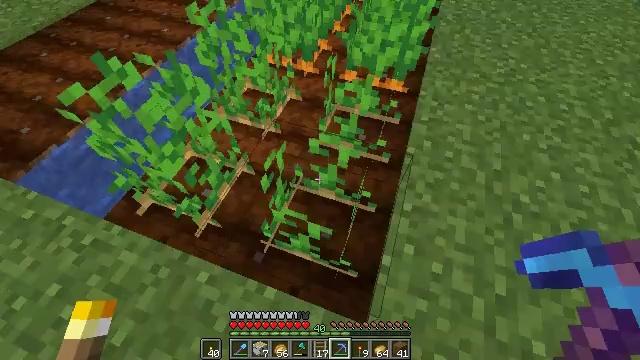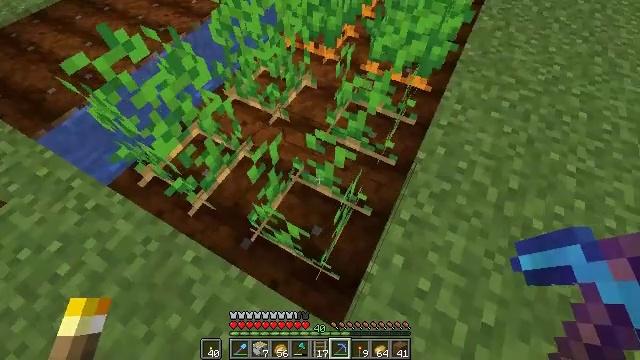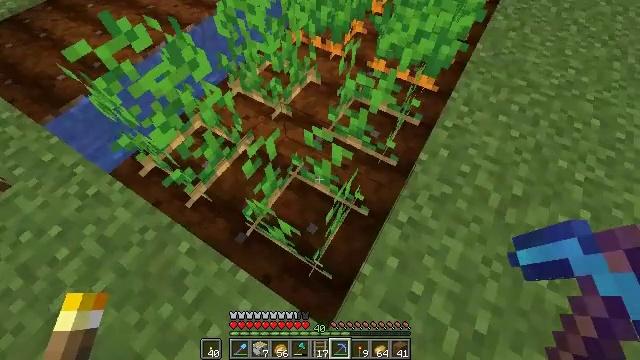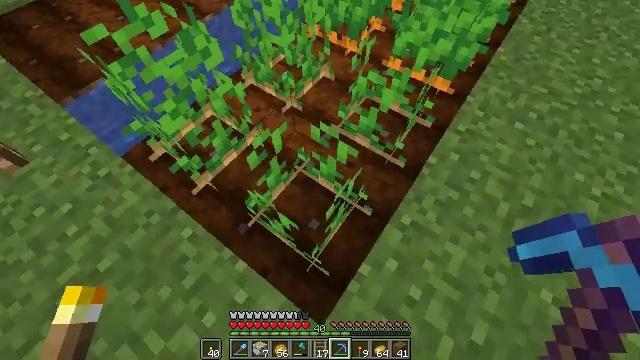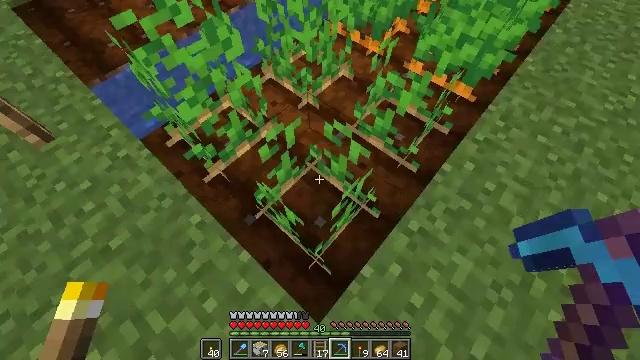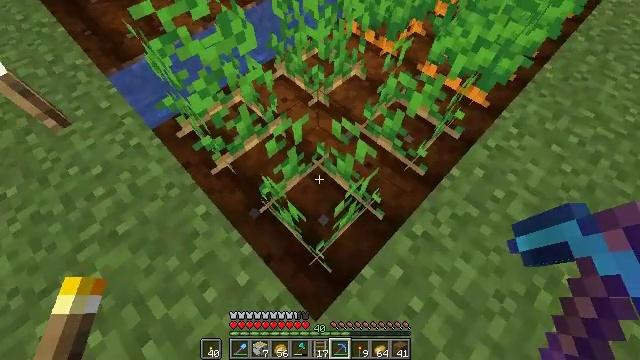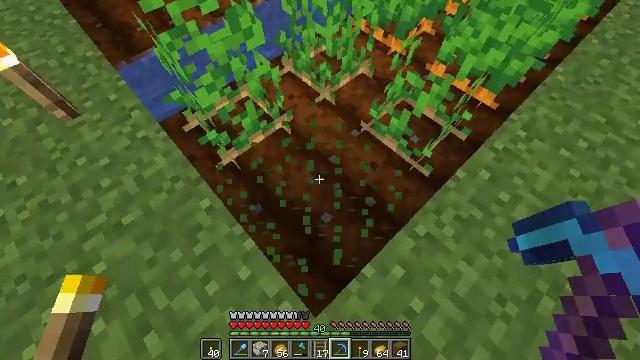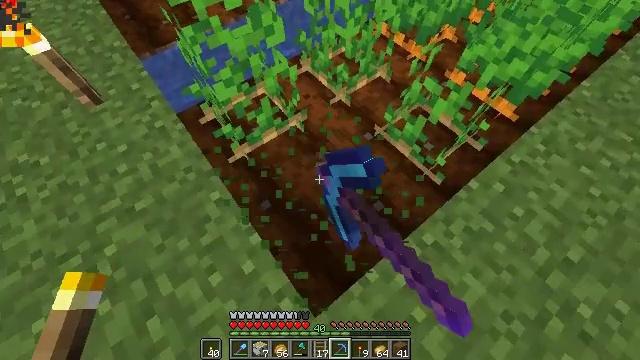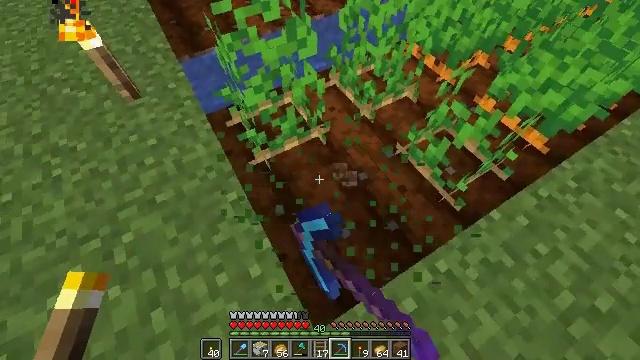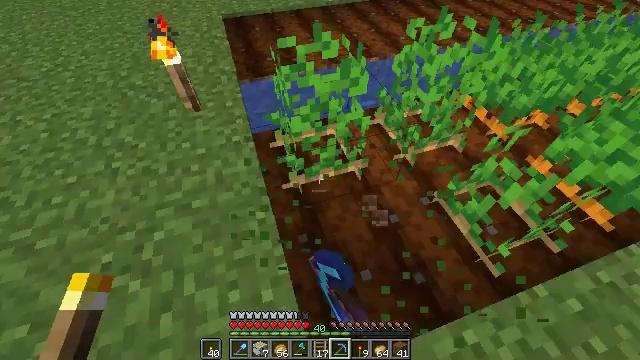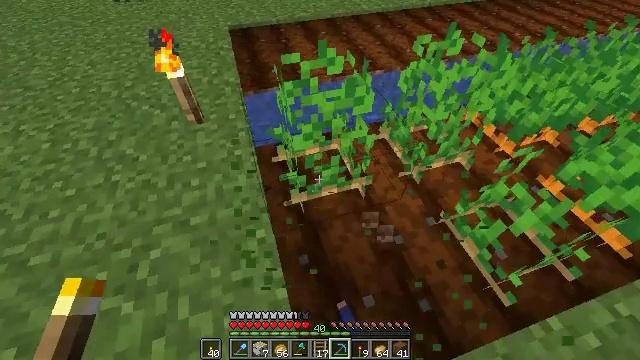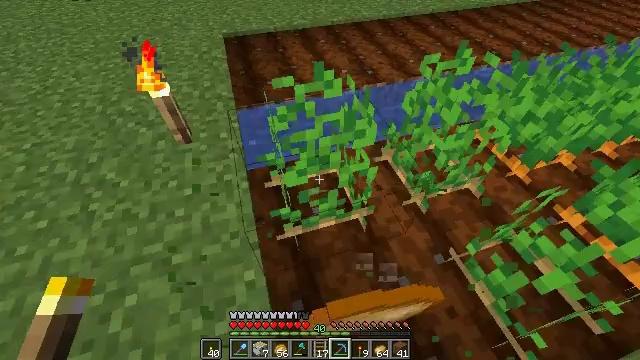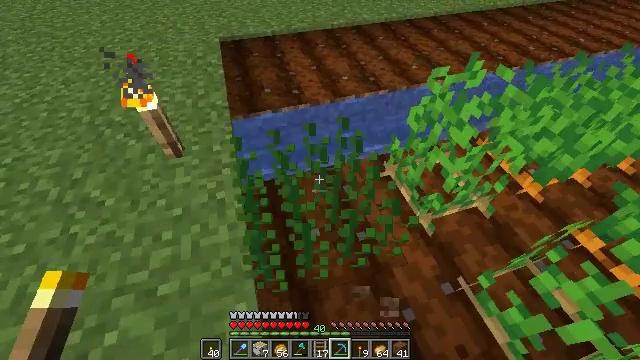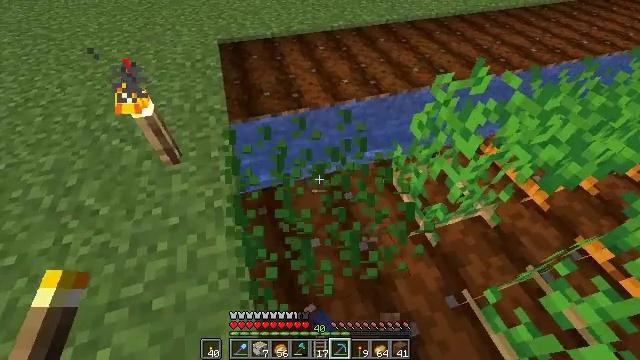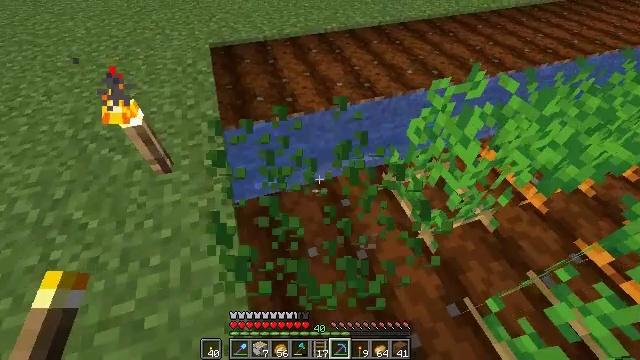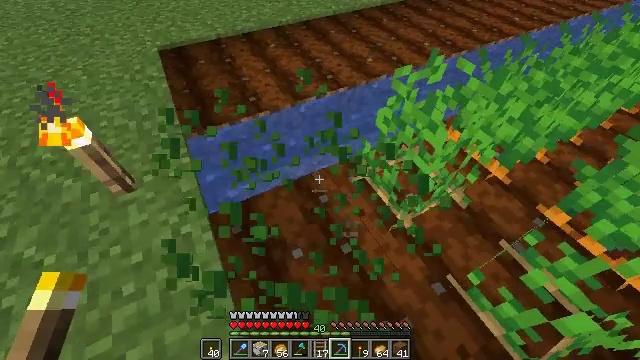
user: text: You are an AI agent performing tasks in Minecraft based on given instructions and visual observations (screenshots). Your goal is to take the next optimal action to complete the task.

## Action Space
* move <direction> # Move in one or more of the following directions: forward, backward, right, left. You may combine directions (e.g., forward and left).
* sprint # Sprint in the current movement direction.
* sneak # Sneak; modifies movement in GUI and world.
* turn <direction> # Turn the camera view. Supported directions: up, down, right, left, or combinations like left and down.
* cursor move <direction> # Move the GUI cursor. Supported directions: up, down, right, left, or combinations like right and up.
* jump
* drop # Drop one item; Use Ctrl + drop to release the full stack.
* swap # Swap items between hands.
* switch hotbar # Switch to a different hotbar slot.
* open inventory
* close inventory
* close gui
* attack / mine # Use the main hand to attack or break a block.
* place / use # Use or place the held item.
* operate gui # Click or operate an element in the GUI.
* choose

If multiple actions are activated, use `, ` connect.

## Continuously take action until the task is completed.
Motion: motion action
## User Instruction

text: Mine potatoes from the farmland.
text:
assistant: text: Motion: turn left and down
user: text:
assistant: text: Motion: turn left
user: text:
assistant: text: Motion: turn left
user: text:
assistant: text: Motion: turn left
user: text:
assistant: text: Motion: turn left
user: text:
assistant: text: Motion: turn left, attack / mine
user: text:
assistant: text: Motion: turn left, attack / mine
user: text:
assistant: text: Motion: turn left and up, attack / mine
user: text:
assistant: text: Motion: move forward, turn left and up
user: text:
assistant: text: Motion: move forward, turn left and up
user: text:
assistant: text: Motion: move forward
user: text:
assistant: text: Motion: move forward, attack / mine
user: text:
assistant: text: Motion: attack / mine
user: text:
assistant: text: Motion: turn right, attack / mine
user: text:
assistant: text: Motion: turn right and down
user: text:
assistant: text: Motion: turn right and down
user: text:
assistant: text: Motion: turn right
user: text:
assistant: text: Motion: turn right
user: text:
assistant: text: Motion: turn right, attack / mine
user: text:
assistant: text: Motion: attack / mine
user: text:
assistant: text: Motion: turn right, attack / mine
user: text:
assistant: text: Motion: turn right and down, attack / mine
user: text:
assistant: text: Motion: move forward, turn right and down
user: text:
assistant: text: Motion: move forward, turn right and down
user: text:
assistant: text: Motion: move forward, turn right and down
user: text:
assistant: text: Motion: move forward, turn right and down, attack / mine
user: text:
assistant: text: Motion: attack / mine
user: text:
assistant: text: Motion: attack / mine
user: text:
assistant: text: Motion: attack / mine
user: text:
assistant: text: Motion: no_op